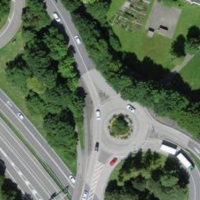
EUNIS habitat code: 57
Species observed at this site:
Platanthera bifolia